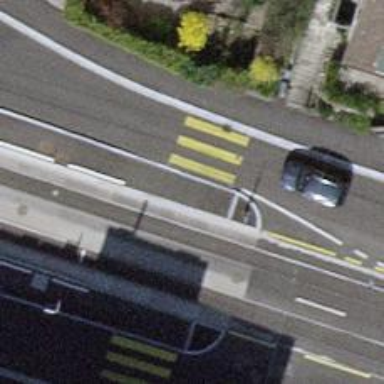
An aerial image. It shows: Asphalt footway.